Question: I know there are SEVERAL similar questions already asked on this topic. I've looked at all of them and none of them have solved my issues. Here's what i have done so far:
1. Already considered using a Virtual Host (i dont want to, for several reasons)
2. Made sure mod_rewrite is on (YES, it is!)
3. written an .htaccess file that contains the default Silex Webserver Configuration. posted <URL> and is contained inside silex/ directory. code below
4. Successfully reached the silex/web/index.php page via localhost/~username/silex (so mod_rewrite is definitely working). code below as well
5. I echo out a "here!" statement and on silex/web/index.php
6. I tried one solution that consisted of placing a second .htaccess file in the silex/web/ dir
.htaccess file:
'''
Options -MultiViews
RewriteEngine On
## this was uncommented because silex is in a subdir
RewriteBase /~username/silex/web
RewriteCond %{REQUEST_FILENAME} !-f
RewriteRule ^ index.php [QSA,L]
'''
/silex/web/index.php file:
'''
require_once __DIR__.'/../vendor/autoload.php';
$app = new Silex\Application();
echo "HELLO";
$app->get('/', function() {
return 'Hello!';
});
$app->run();
'''
When I get to the silex/web/index.php here's what I get:

I've been working on this for about 2 days now and am starting to lose it.
any help will be greatly appreciated.
thanks.
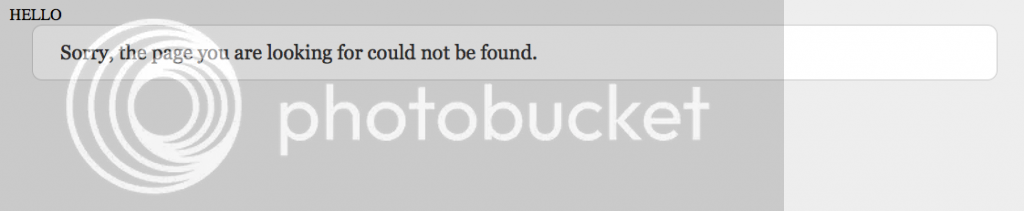
Answer: AH HA! i found my answer here -> <URL>.
I'm hoping this solution will help other people from going though my pain! :)